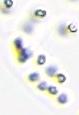
Label: Phaeocystis